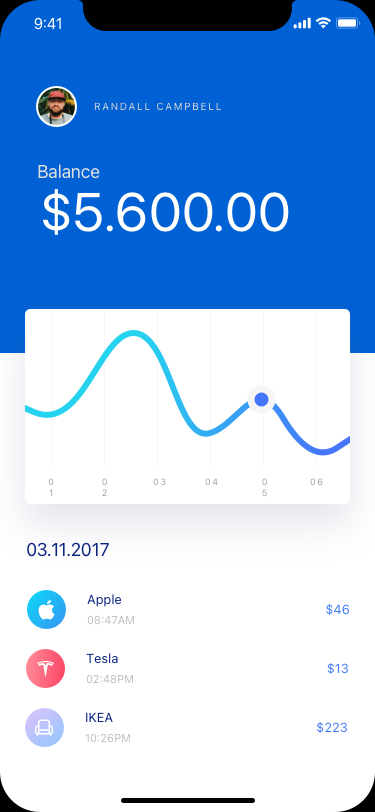
Text in this UI design:
Balance
$5.600.00
Randall Campbell
01
02
03
04
05
06
January
03.11.2017
Apple
08:47AM
$46
Tesla
02:48PM
$13
IKEA
10:26PM
$223